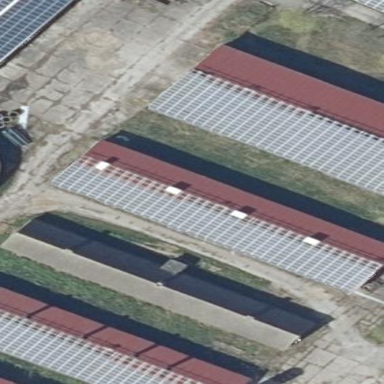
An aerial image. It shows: Building equipped with solar photovoltaic panel for generating electricity. The small installation is solar power generator.